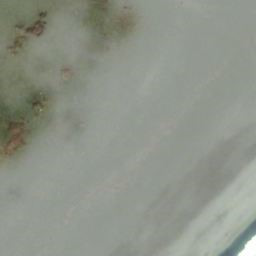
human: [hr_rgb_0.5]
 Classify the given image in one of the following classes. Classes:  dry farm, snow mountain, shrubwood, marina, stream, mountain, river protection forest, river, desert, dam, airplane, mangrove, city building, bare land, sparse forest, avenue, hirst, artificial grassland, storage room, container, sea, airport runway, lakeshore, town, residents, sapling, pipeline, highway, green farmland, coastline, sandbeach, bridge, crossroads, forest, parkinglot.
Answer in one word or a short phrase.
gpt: sandbeach